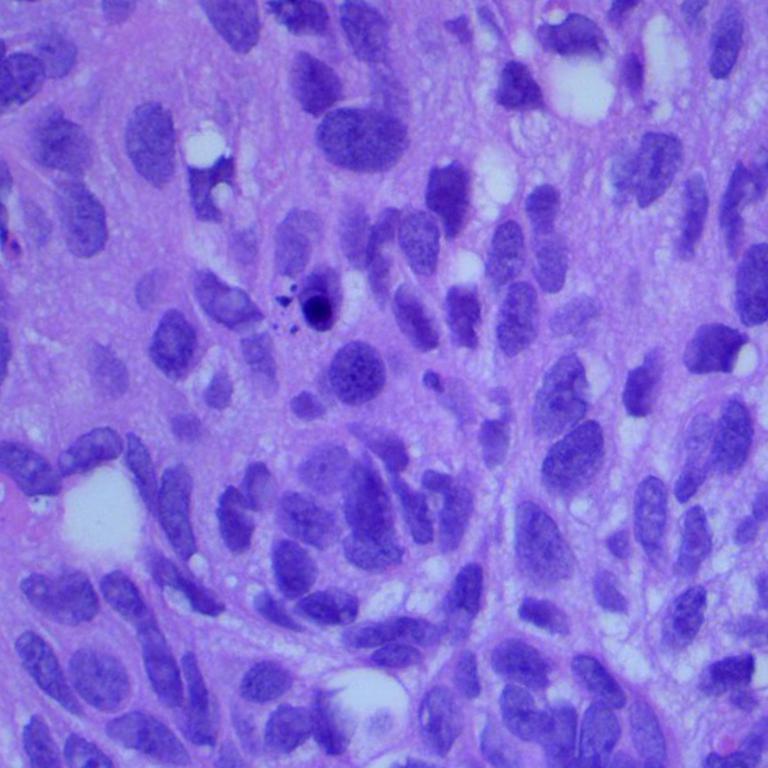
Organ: lung
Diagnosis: squamous carcinomas